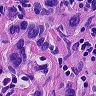
Metastatic tissue present: yes